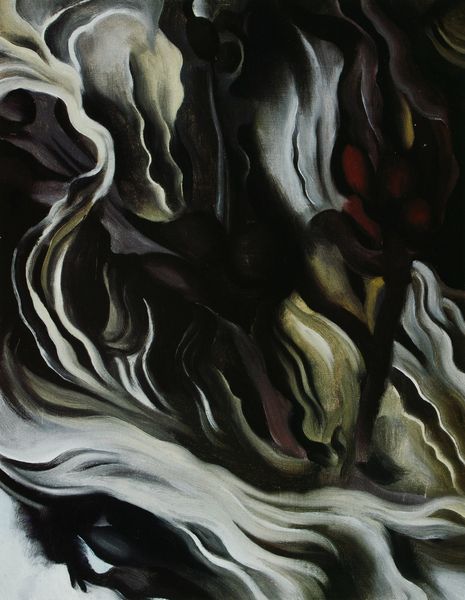
Titel: Seaweed
Künstler: Georgia O'Keeffe
Institution: Im Besitz der Künstlerin
Schlagwörter: blätter, dunkel, schatten, wasser, gelb, bewegung, blume, blumen, grau, schwarz, blüten, rot, tuch, falten, auge, wellen, papier, düster, abstrakt, nebel, linien, sturm, unruhe, fliessend, blütenblätter, flammen, organisch, bedrohung, dunke, zentrum, fließen, o'eeffe